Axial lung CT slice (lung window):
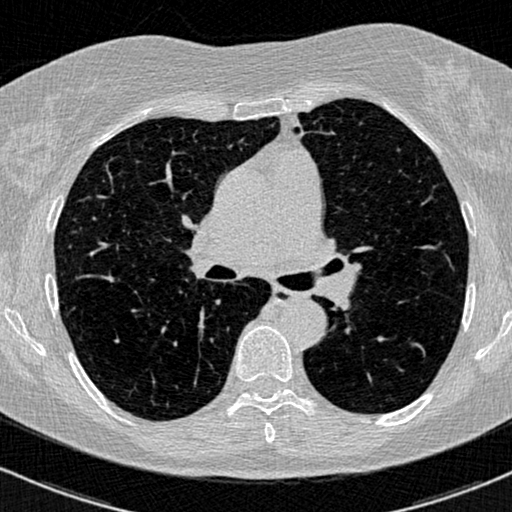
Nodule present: no